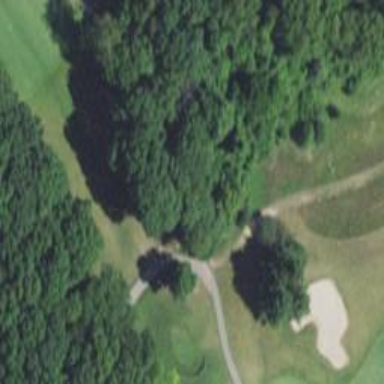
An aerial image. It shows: Path used for both walking and golf.